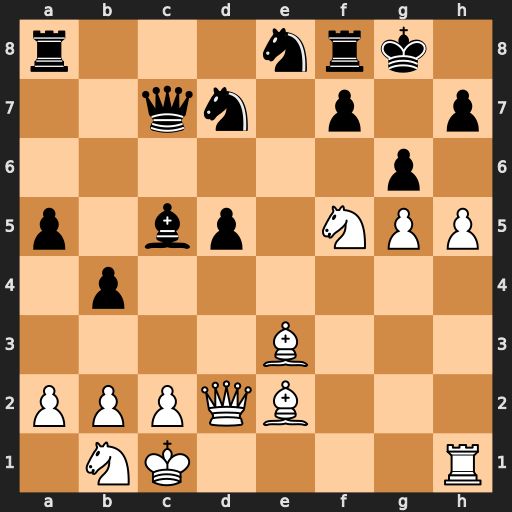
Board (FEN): r3nrk1/2qn1p1p/6p1/p1bp1NPP/1p6/4B3/PPPQB3/1NK4R
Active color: w
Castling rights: -
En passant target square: -
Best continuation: hxg6 fxg6 Qxd5+